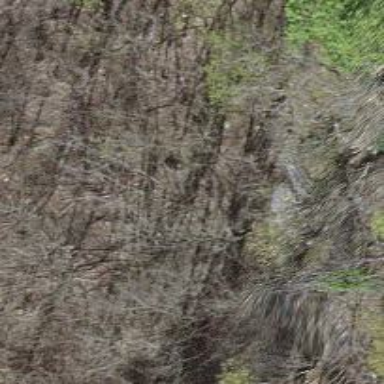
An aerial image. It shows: Cliff in nature.